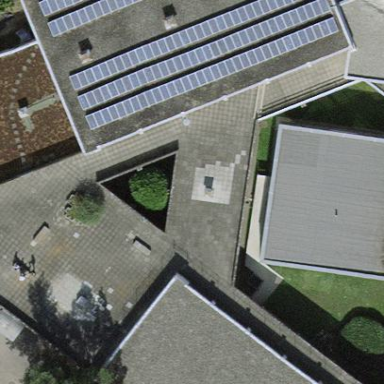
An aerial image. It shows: View of roof of building.